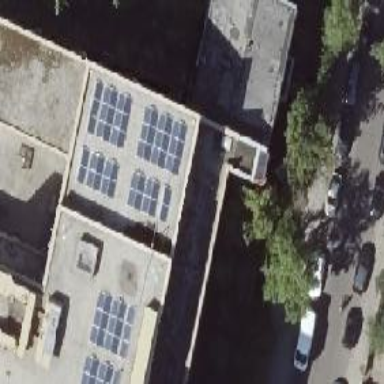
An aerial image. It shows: Solar photovoltaic panel generator.